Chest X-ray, PA view. Patient: 15 years old, sex F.
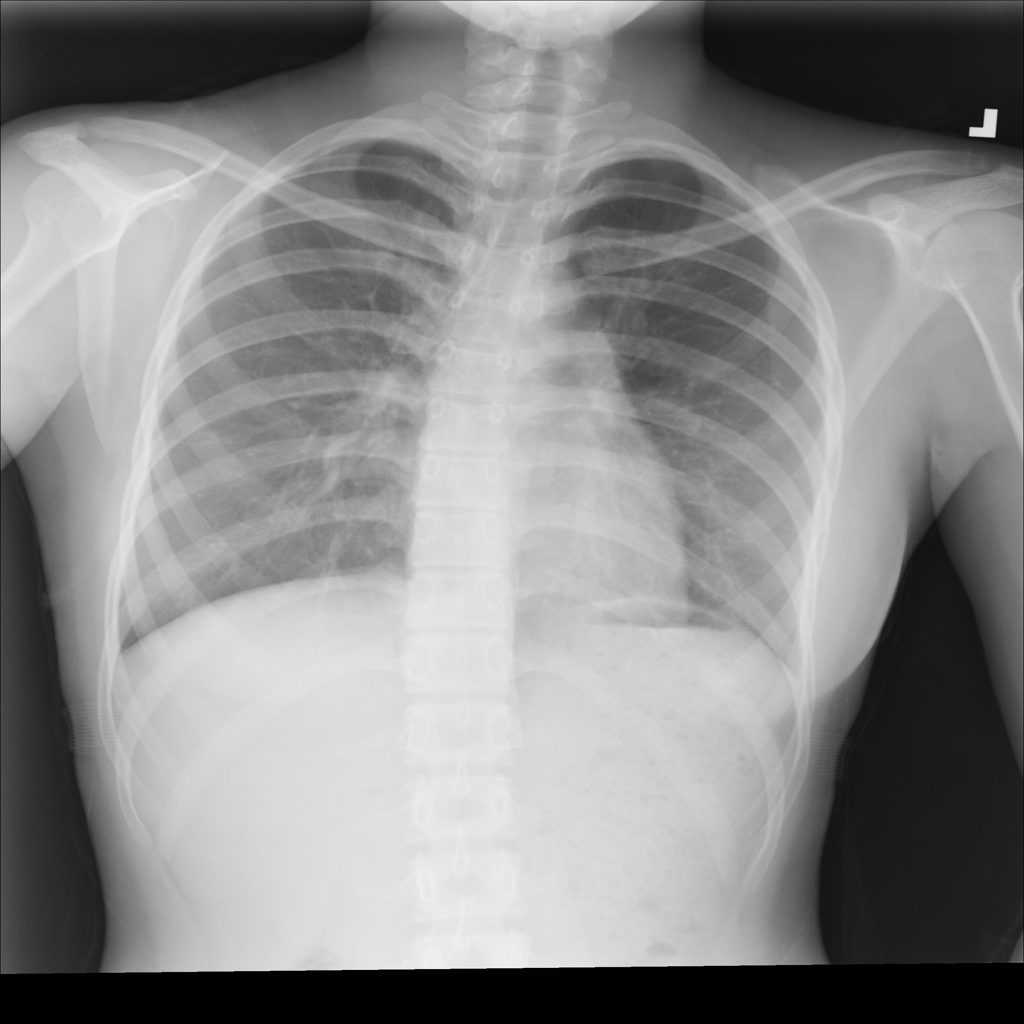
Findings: No Finding